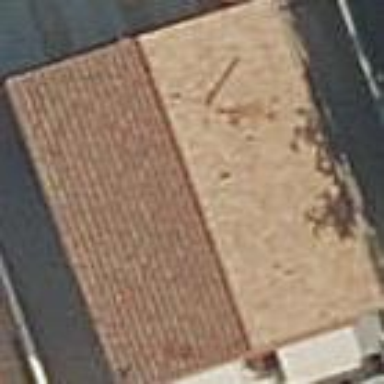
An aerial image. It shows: Residential building.